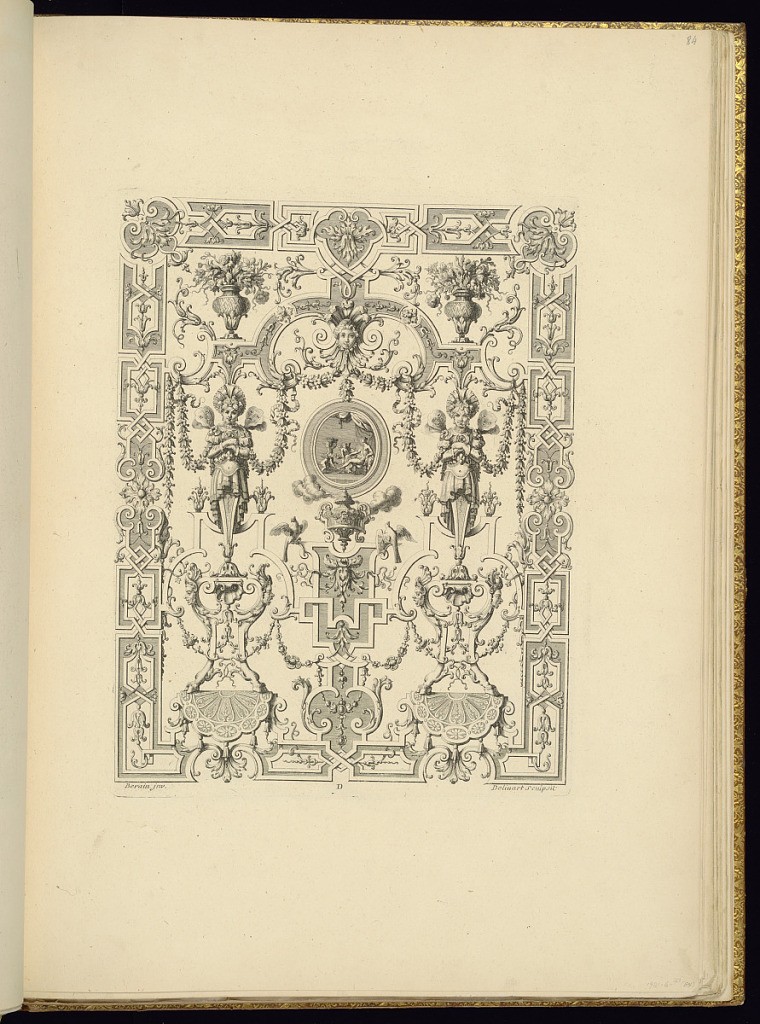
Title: Panel Design of Grotesque Ornamentation
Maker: Jean Berain, the elder, French, 1640-1711
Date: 1711
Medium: Engraving on laid paper
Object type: Bound print
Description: Panel design of symmetrical grotesque ornamentation featuring strapwork, foliate scrolls, vases of flowers, winged female terms, rosettes, doves, masks, garlands, and a central oval medallion with a scene of Venus attended by three winged putti. The plate is signed and lettered "D."